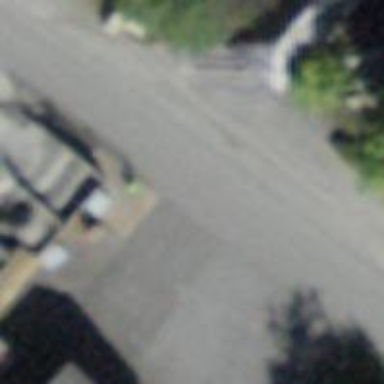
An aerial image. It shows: Road with steps.